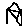
Label: house